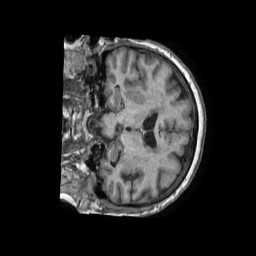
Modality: T1w
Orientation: coronal
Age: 71
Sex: female
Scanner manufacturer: philips
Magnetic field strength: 1.5 T
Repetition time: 0.007418 s
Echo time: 0.003379 s